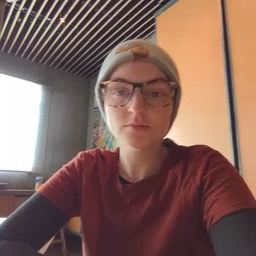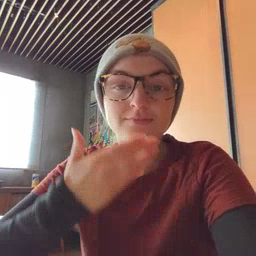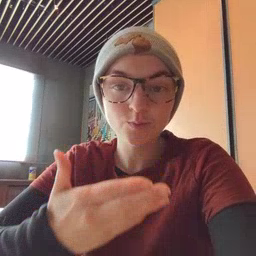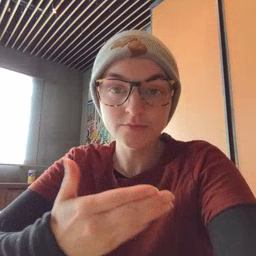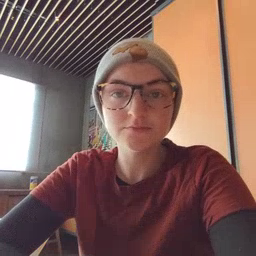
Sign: thankyou